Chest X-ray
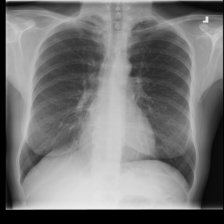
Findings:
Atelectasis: negative
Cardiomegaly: negative
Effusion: negative
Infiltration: negative
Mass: negative
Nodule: negative
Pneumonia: negative
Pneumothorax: negative
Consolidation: negative
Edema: negative
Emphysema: negative
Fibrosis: negative
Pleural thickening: negative
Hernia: negative